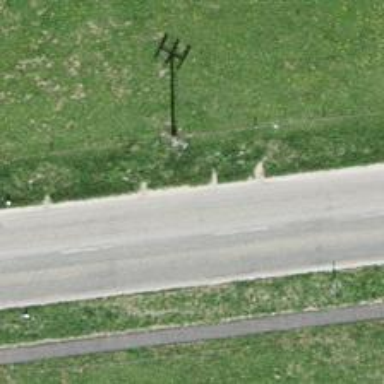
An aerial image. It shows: Minor power line.